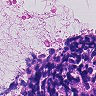
Metastatic tissue present: no